Field crop: maize
Growth stage: 2
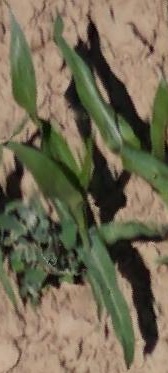
Species: maize